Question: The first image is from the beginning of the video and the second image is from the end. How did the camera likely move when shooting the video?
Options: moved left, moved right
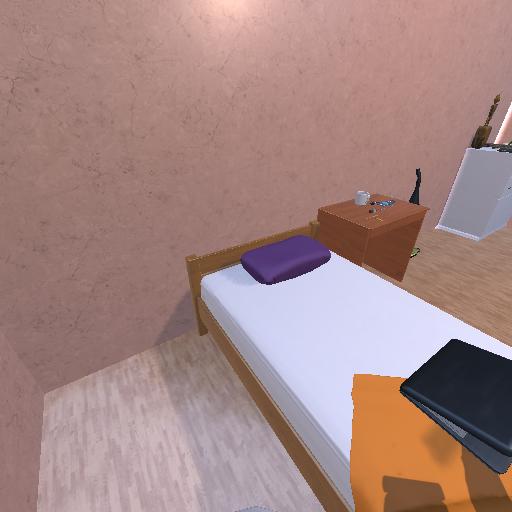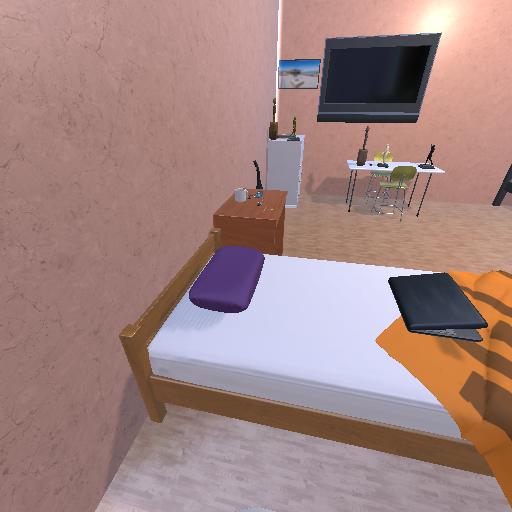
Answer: moved left